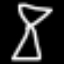
Label: hourglass